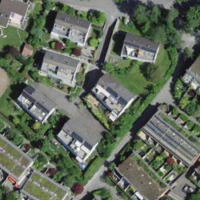
EUNIS habitat code: 55
Species observed at this site:
Salvia pratensis